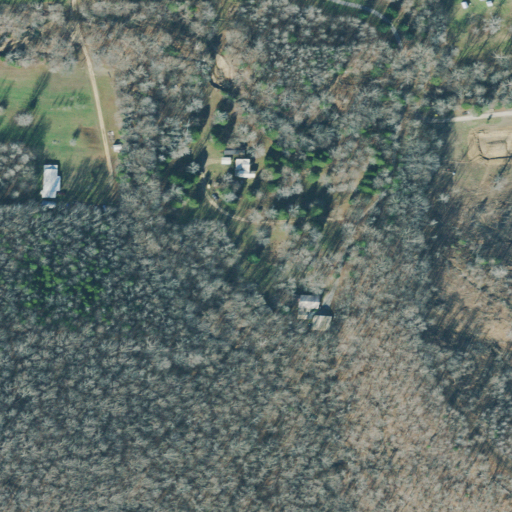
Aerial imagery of valley in Tennessee named Hull Hollow containing deciduous forest, pasture, mixed forest, grassland, open development, and low intensity development